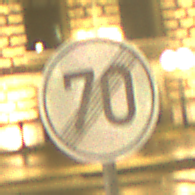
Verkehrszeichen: EndeGeschwindigkeit70
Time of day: Night
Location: Outdoor (Urban)
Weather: Overcast
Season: NotSpecified
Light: Artificial